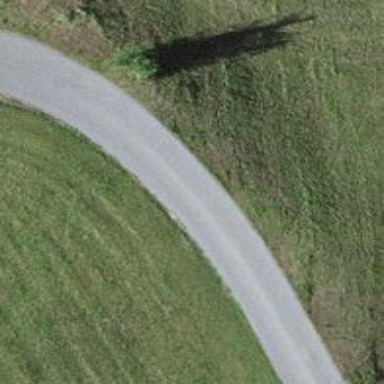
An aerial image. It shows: Unclassified road.